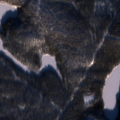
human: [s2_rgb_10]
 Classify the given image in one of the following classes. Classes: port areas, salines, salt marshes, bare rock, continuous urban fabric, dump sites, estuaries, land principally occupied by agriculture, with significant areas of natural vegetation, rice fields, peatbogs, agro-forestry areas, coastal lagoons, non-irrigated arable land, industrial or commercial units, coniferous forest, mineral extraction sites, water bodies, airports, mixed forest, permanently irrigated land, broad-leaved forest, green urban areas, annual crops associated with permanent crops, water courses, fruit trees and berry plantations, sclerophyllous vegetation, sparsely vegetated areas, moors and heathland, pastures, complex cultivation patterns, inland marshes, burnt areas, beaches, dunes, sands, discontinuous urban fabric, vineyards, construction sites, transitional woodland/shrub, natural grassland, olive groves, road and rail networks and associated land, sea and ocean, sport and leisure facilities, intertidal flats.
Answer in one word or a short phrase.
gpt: coniferous forest, mixed forest, water bodies